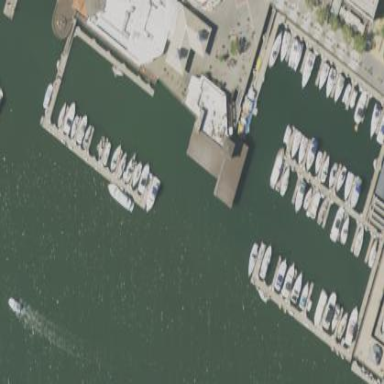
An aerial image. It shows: Marina area for leisure land.